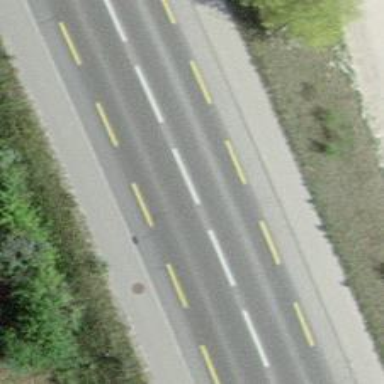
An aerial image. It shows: Secondary road with sidewalks on both sides and cycle lane.